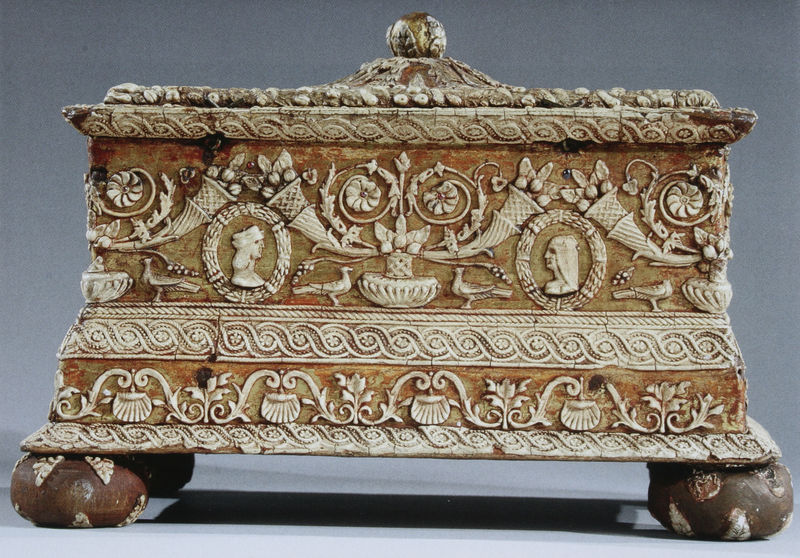
Titel: Kästchen für Bonbons
Standort: Mailand
Institution: Sammlung Koelliker
Schlagwörter: blau, blätter, fuß, kopf, mann, schatten, vogel, weiß, gelb, menschen, ocker, blume, blumen, braun, frau, grau, holz, köpfe, licht, marmor, orange, profil, zeichen, blüten, rot, muster, ornament, alt, gesichter, profile, band, gesicht, schale, schüssel, sockel, stein, taube, tod, füllhorn, horn, portrait, porträt, vögel, gold, paar, blatt, pflanzen, borte, knopf, renaissance, kreis, früchte, ranken, trauben, vase, relief, bein, füße, ecke, italien, man, ernte, ähre, silhouette, rand, könig, symmetrie, dekor, figurativ, floral, ornamente, verzierung, bemalt, foto, fotografie, photographie, truhe, deckel, antike, dose, gefäss, medaillon, geld, porträts, denkmal, kiste, schachtel, stempel, mosaik, kranz, lorbeer, lorbeerkranz, lilie, bildnisse, portraits, schnitzerei, girlanden, kasten, photo, fries, römer, wappen, rauten, knauf, maserung, sarg, halbprofil, medallion, farbfoto, rosette, antik, griechisch, profan, mittelalter, hochzeit, königin, kränze, muschel, museum, hörner, basis, kamee, muscheln, schatulle, vegetabil, reliefs, angewandte kunst, gegenstand, kunsthandwerk, ziseliert, kästchen, quadrat, sakral, verzierungen, aufbewahrung, geschnitzt, schnitzwerk, insignien, römisch, elfenbein, kassette, box, arabeske, füllhörner, ding, gefaß, kanuf, sark, jakobsmuschel, recht, vis á vis, frauenköpfe, antique, typologie, abundentia, ernted, kugelfuß, reöief, stehe, kostbare truhe, portraitmedaillons, pilgermuscheln, bprte, antiquitat, kameluhr